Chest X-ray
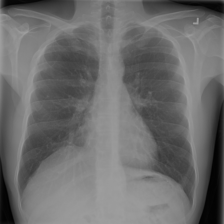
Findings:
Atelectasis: negative
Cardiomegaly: negative
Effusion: negative
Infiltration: negative
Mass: negative
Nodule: negative
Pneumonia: negative
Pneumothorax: negative
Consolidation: negative
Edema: negative
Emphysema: negative
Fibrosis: negative
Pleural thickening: negative
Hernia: negative